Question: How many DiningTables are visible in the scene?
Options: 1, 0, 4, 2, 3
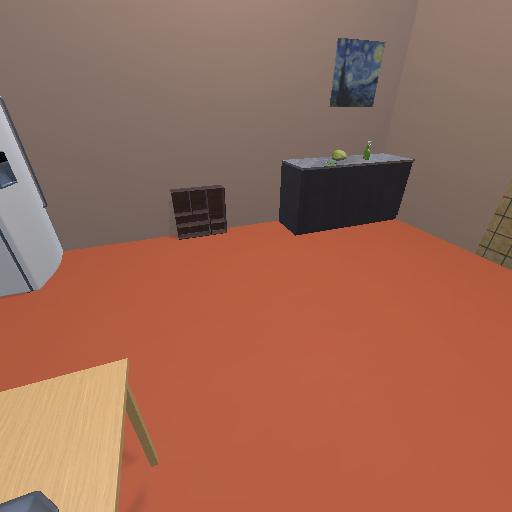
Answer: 1